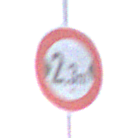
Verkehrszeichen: TatsaechlicheBreite2Komma3
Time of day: MorningAfternoon
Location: Outdoor (RoadRail)
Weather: PartlyCloudy
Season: NotSpecified
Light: Natural